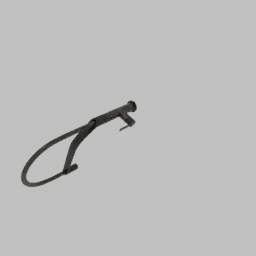
Label: appliances